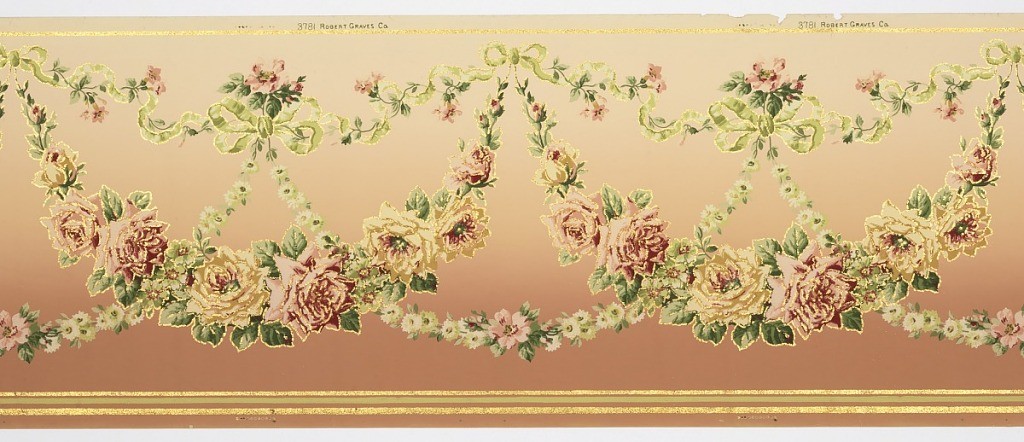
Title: Brillion Collection
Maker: Robert Graves Co., New York, New York
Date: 1905–1915
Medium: Machine-printed paper, mica flakes
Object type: Frieze
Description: Flitter frieze containing swags of roses hung from vine-entwined ribbons with daisy chains linking the swags to large ribbon bows. Stripes at the edges. Printed in shades of pink, shades of green, tan and gold mica flakes on a background that shades from a medium pinkish-brown to a lighter shade.